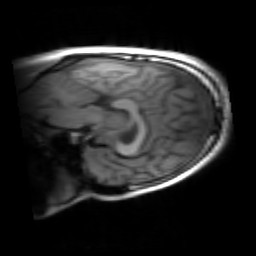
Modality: inplaneT1
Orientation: sagittal
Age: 23
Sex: male
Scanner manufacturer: siemens
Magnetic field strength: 3 T
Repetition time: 1.2 s
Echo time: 0.00251 s